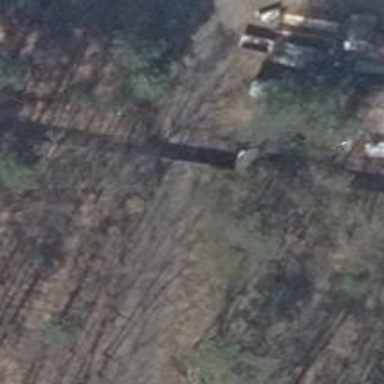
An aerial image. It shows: Watchtower classified as man-made.